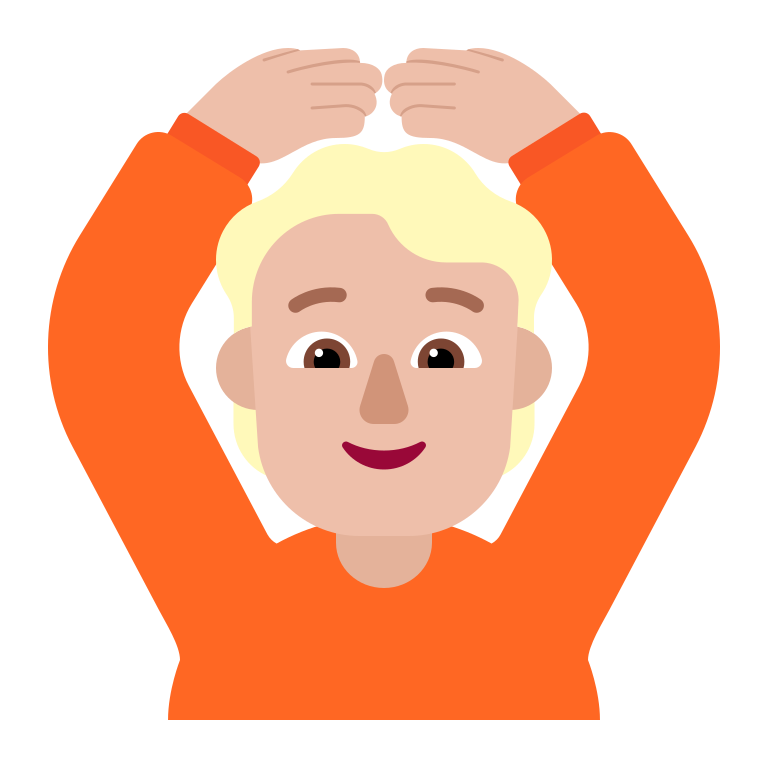
person gesturing ok flat  light